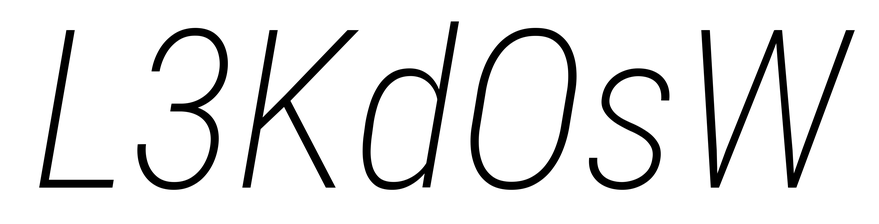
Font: Roboto-Italic_Condensed_ExtraLight_Italic